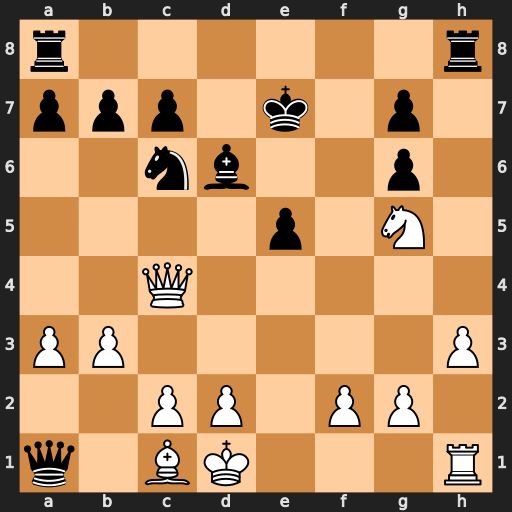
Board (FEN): r6r/ppp1k1p1/2nb2p1/4p1N1/2Q5/PP5P/2PP1PP1/q1BK3R
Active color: w
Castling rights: -
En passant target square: -
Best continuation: Qe6+ Kf8 Qf7#